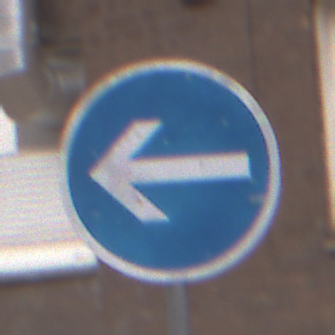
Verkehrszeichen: VorgeschriebeneFahrtrichtungHierLinks
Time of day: MorningAfternoon
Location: Outdoor (Urban)
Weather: Overcast
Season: NotSpecified
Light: Natural